Interaction volume radius: 5 \u00c5
Interaction volume height: 25 \u00c5
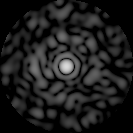
Disorder parameter: 0.8567